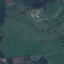
Label: Pasture